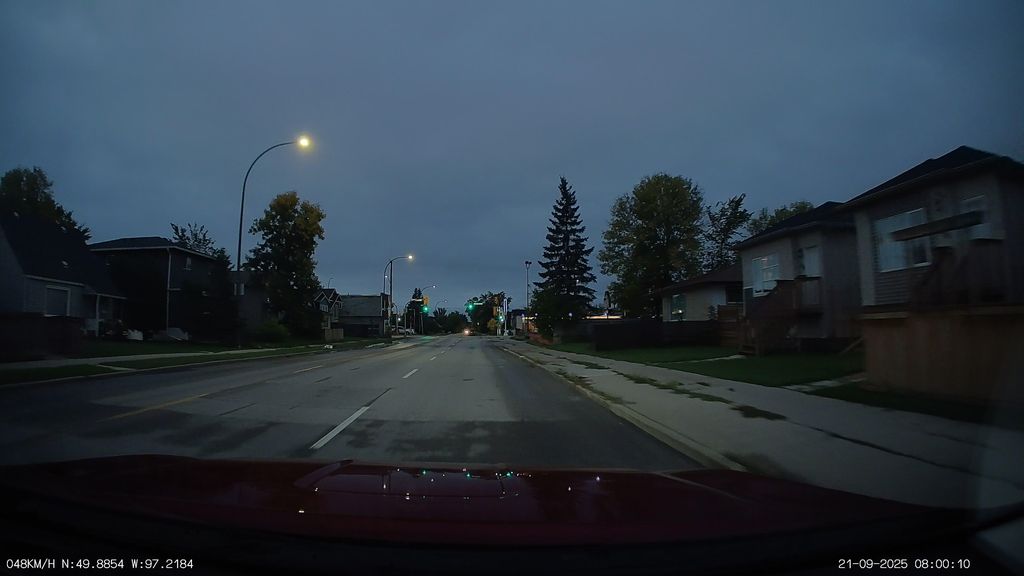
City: winnipeg